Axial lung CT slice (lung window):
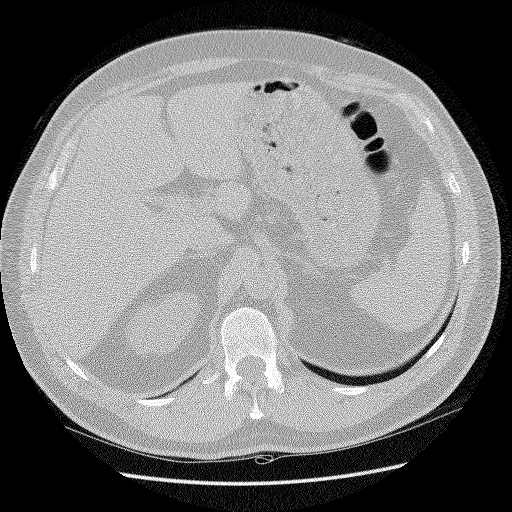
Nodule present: no